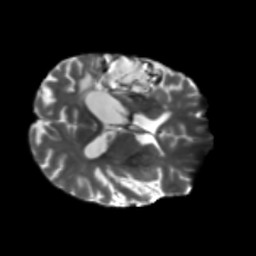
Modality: T2w
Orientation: axial
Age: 55
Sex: male
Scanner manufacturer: siemens
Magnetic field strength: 3 T
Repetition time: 5.25 s
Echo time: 0.08 s